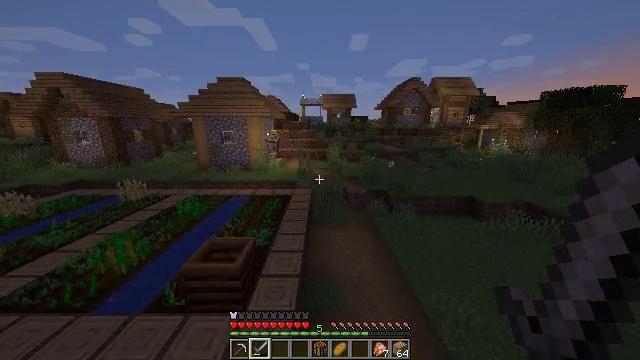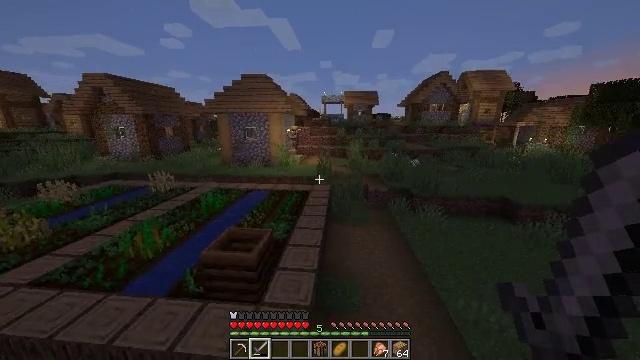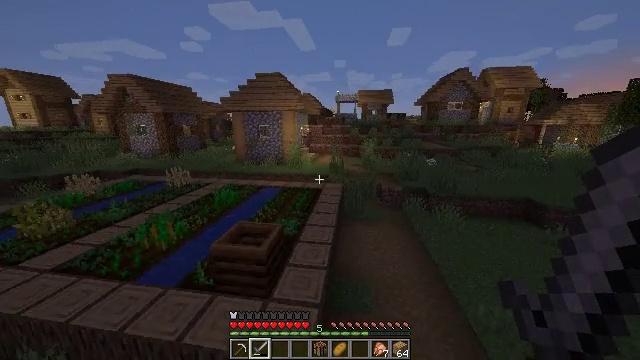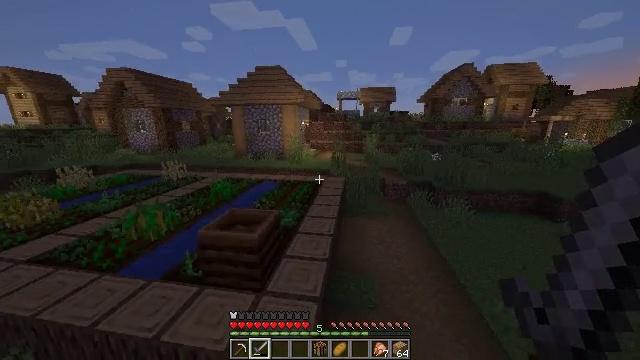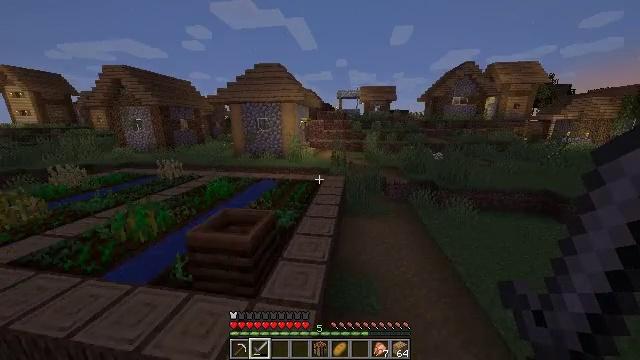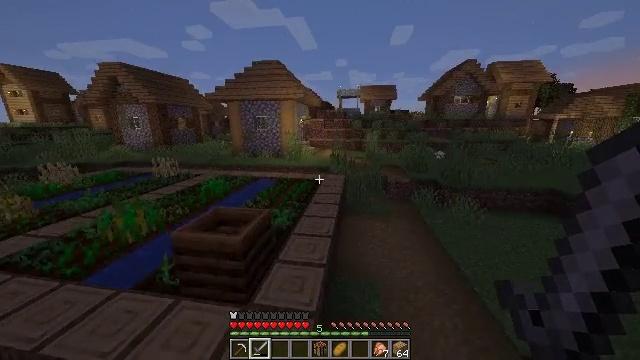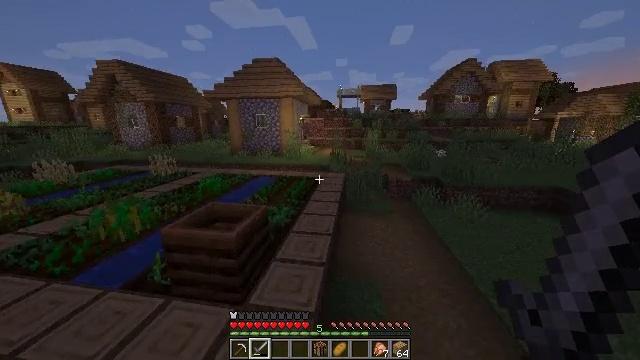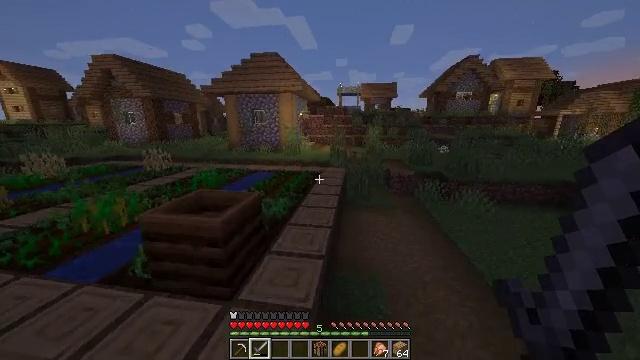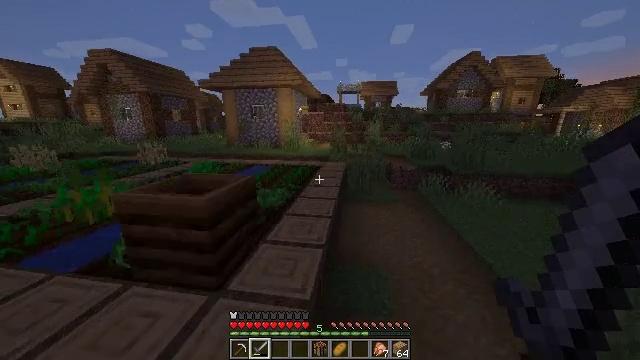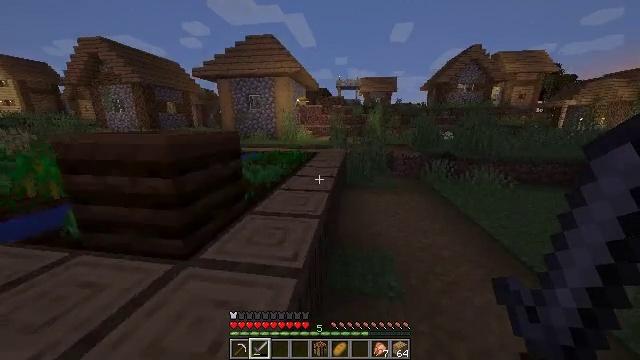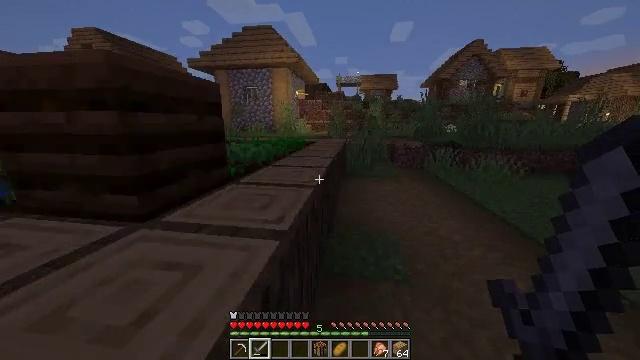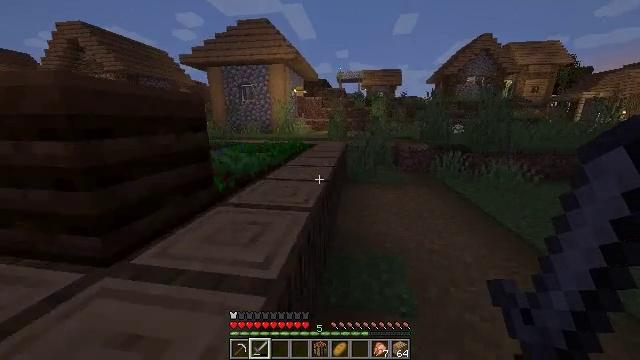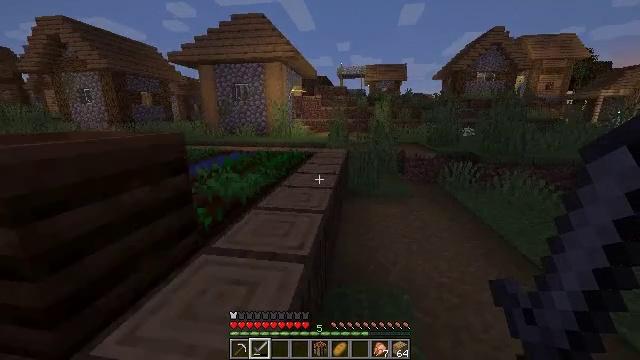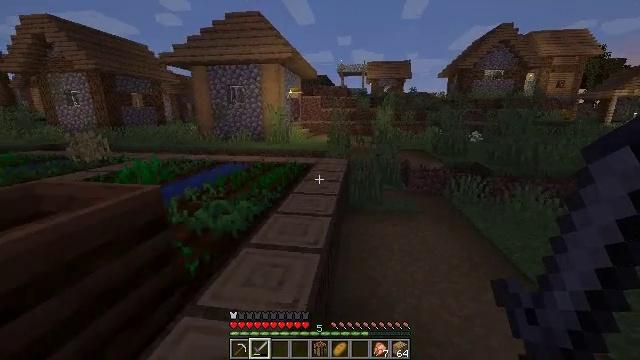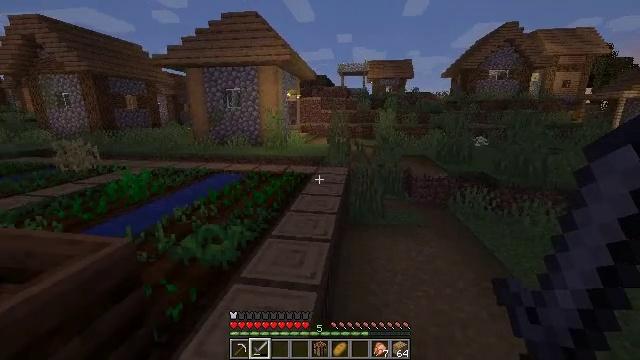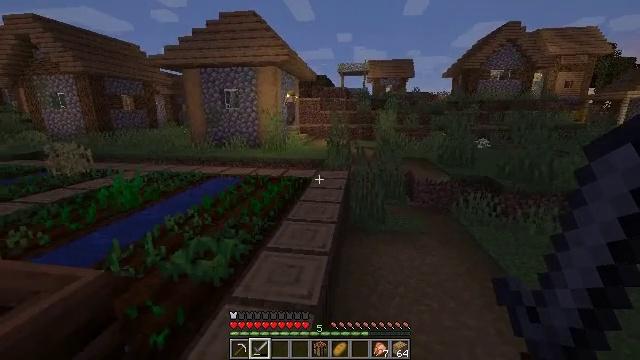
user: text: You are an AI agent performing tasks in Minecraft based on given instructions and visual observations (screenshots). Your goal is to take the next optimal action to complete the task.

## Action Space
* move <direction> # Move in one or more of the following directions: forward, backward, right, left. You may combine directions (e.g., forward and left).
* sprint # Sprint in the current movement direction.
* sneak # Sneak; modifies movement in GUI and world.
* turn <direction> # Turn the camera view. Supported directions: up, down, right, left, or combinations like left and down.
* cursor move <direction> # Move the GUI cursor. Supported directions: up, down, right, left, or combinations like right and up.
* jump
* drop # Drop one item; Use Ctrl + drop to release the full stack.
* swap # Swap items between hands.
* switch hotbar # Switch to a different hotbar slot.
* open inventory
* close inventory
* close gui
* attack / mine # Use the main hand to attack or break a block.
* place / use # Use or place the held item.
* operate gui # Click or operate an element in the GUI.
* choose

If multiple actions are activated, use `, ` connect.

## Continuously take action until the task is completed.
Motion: motion action
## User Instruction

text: Hunt a chicken.
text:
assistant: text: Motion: move forward, sprint, turn left
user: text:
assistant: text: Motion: move forward, sprint, turn left
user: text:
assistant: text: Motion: move forward, sprint
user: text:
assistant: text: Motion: move forward, sprint
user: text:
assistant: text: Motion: move forward, sprint, jump
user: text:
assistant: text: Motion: move forward, sprint, jump
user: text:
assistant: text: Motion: move forward, sprint, jump
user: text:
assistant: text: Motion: move forward, sprint, jump
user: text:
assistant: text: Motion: move forward, sprint, jump
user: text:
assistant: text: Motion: move forward, sprint, jump
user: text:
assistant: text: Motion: move forward, sprint, jump
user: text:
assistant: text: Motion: move forward, sprint, jump
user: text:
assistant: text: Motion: move forward, sprint, jump
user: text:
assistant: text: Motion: move forward, sprint
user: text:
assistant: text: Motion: move forward, sprint
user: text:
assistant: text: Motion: move forward, sprint
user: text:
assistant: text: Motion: move forward, sprint
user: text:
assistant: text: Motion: move forward, sprint
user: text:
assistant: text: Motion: move forward, sprint, jump
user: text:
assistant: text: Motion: move forward, sprint, jump
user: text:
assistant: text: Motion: move forward, sprint, jump
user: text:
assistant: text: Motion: move forward, sprint, jump
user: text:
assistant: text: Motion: move forward, sprint, jump
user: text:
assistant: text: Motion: move forward, sprint, jump
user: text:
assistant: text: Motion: move forward, sprint, jump
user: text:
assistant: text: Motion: move forward, sprint, jump
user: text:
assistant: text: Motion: move forward, sprint, jump
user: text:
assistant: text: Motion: move forward, sprint, jump
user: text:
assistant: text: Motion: move forward, sprint
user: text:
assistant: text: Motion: move forward, sprint, turn left